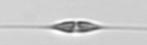
Label: Cylindrotheca